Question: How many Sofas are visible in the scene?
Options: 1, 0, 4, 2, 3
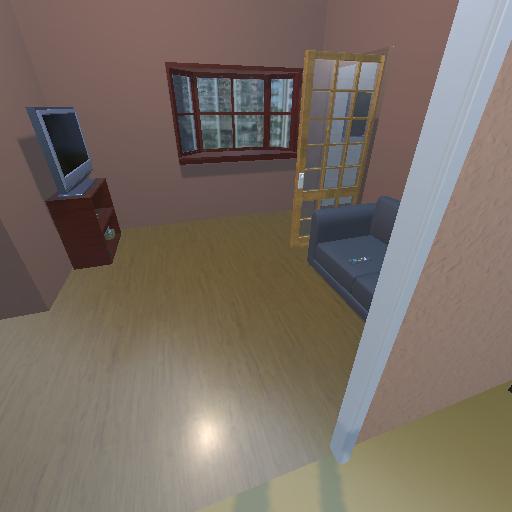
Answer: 1